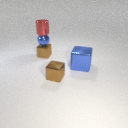
small red metal cylinder above small brown metal cube